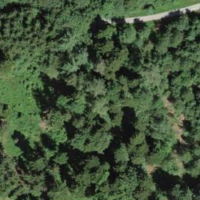
EUNIS habitat code: 43
Species observed at this site:
Lophophanes cristatus